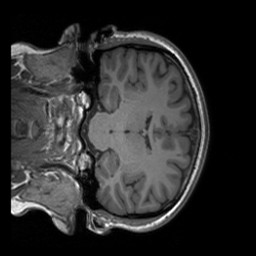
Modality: T1w
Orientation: coronal
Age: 24
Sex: female
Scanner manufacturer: siemens
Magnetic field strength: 3 T
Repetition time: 1.9 s
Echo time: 0.00252 s